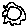
Label: sun